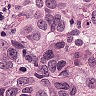
Metastatic tissue present: yes